Interaction volume radius: 10 \u00c5
Interaction volume height: 35 \u00c5
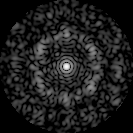
Disorder parameter: 0.7976